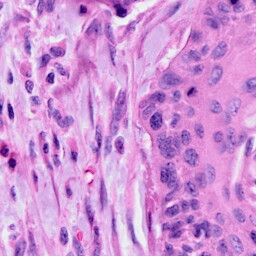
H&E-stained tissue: Cervix